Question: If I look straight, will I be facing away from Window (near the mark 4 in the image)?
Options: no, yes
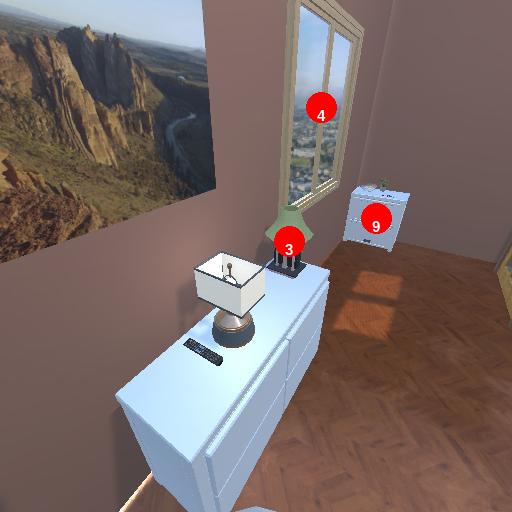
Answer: no